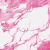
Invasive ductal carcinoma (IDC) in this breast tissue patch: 0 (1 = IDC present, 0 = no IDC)